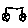
Label: car